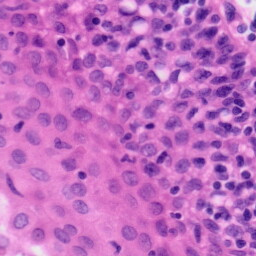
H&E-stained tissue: Tonsil